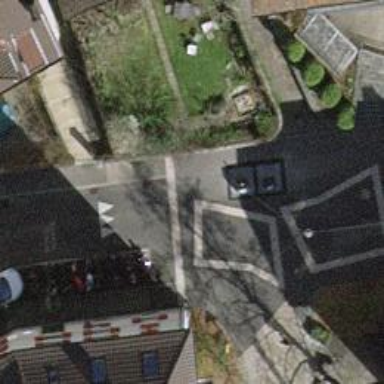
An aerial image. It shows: Bump for traffic calming.